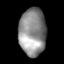
Tissue: lung
Cell type: Epithelial cells
Senescence score: 0.1818
Nuclear area (px): 1260
Mean DAPI intensity: 141.261